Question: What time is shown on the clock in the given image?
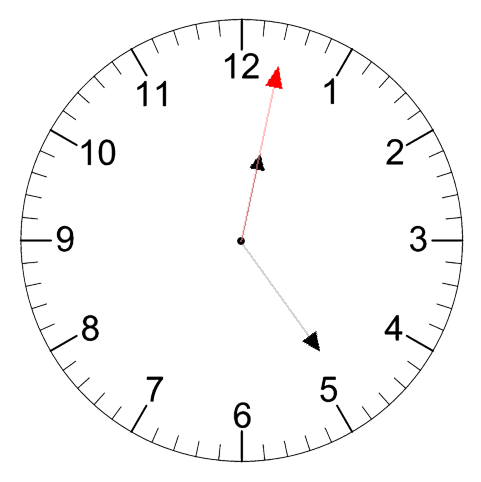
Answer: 12:24:02